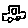
Label: car